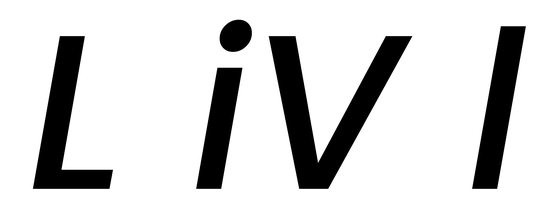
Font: Poppins-MediumItalic